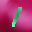
Label: 1